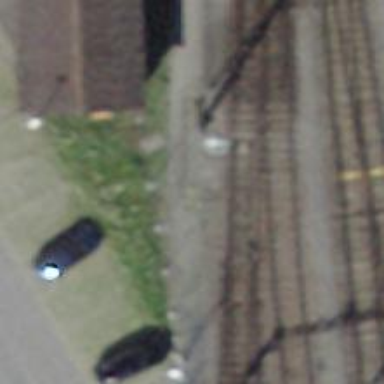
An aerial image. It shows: Railway switch.